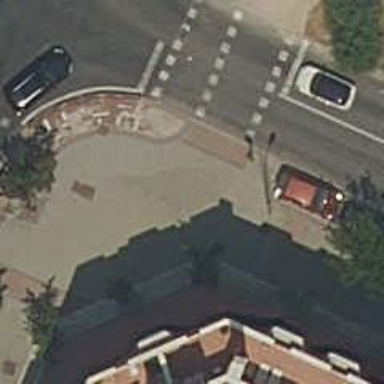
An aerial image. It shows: Kerb barrier.